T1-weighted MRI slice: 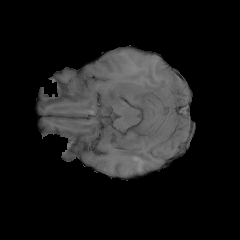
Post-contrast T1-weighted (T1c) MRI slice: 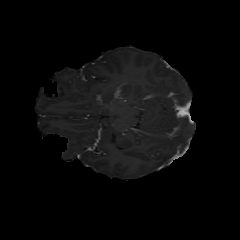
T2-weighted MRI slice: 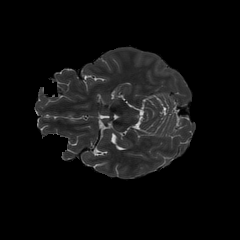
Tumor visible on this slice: no